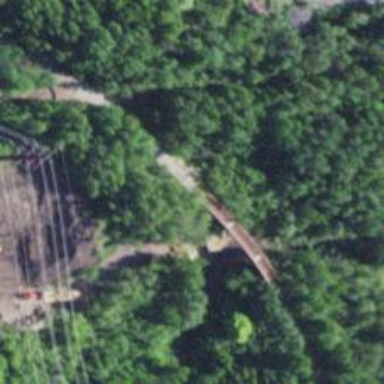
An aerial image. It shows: Abandoned railway bridge over cycleway road.